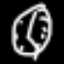
Label: clock